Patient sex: M
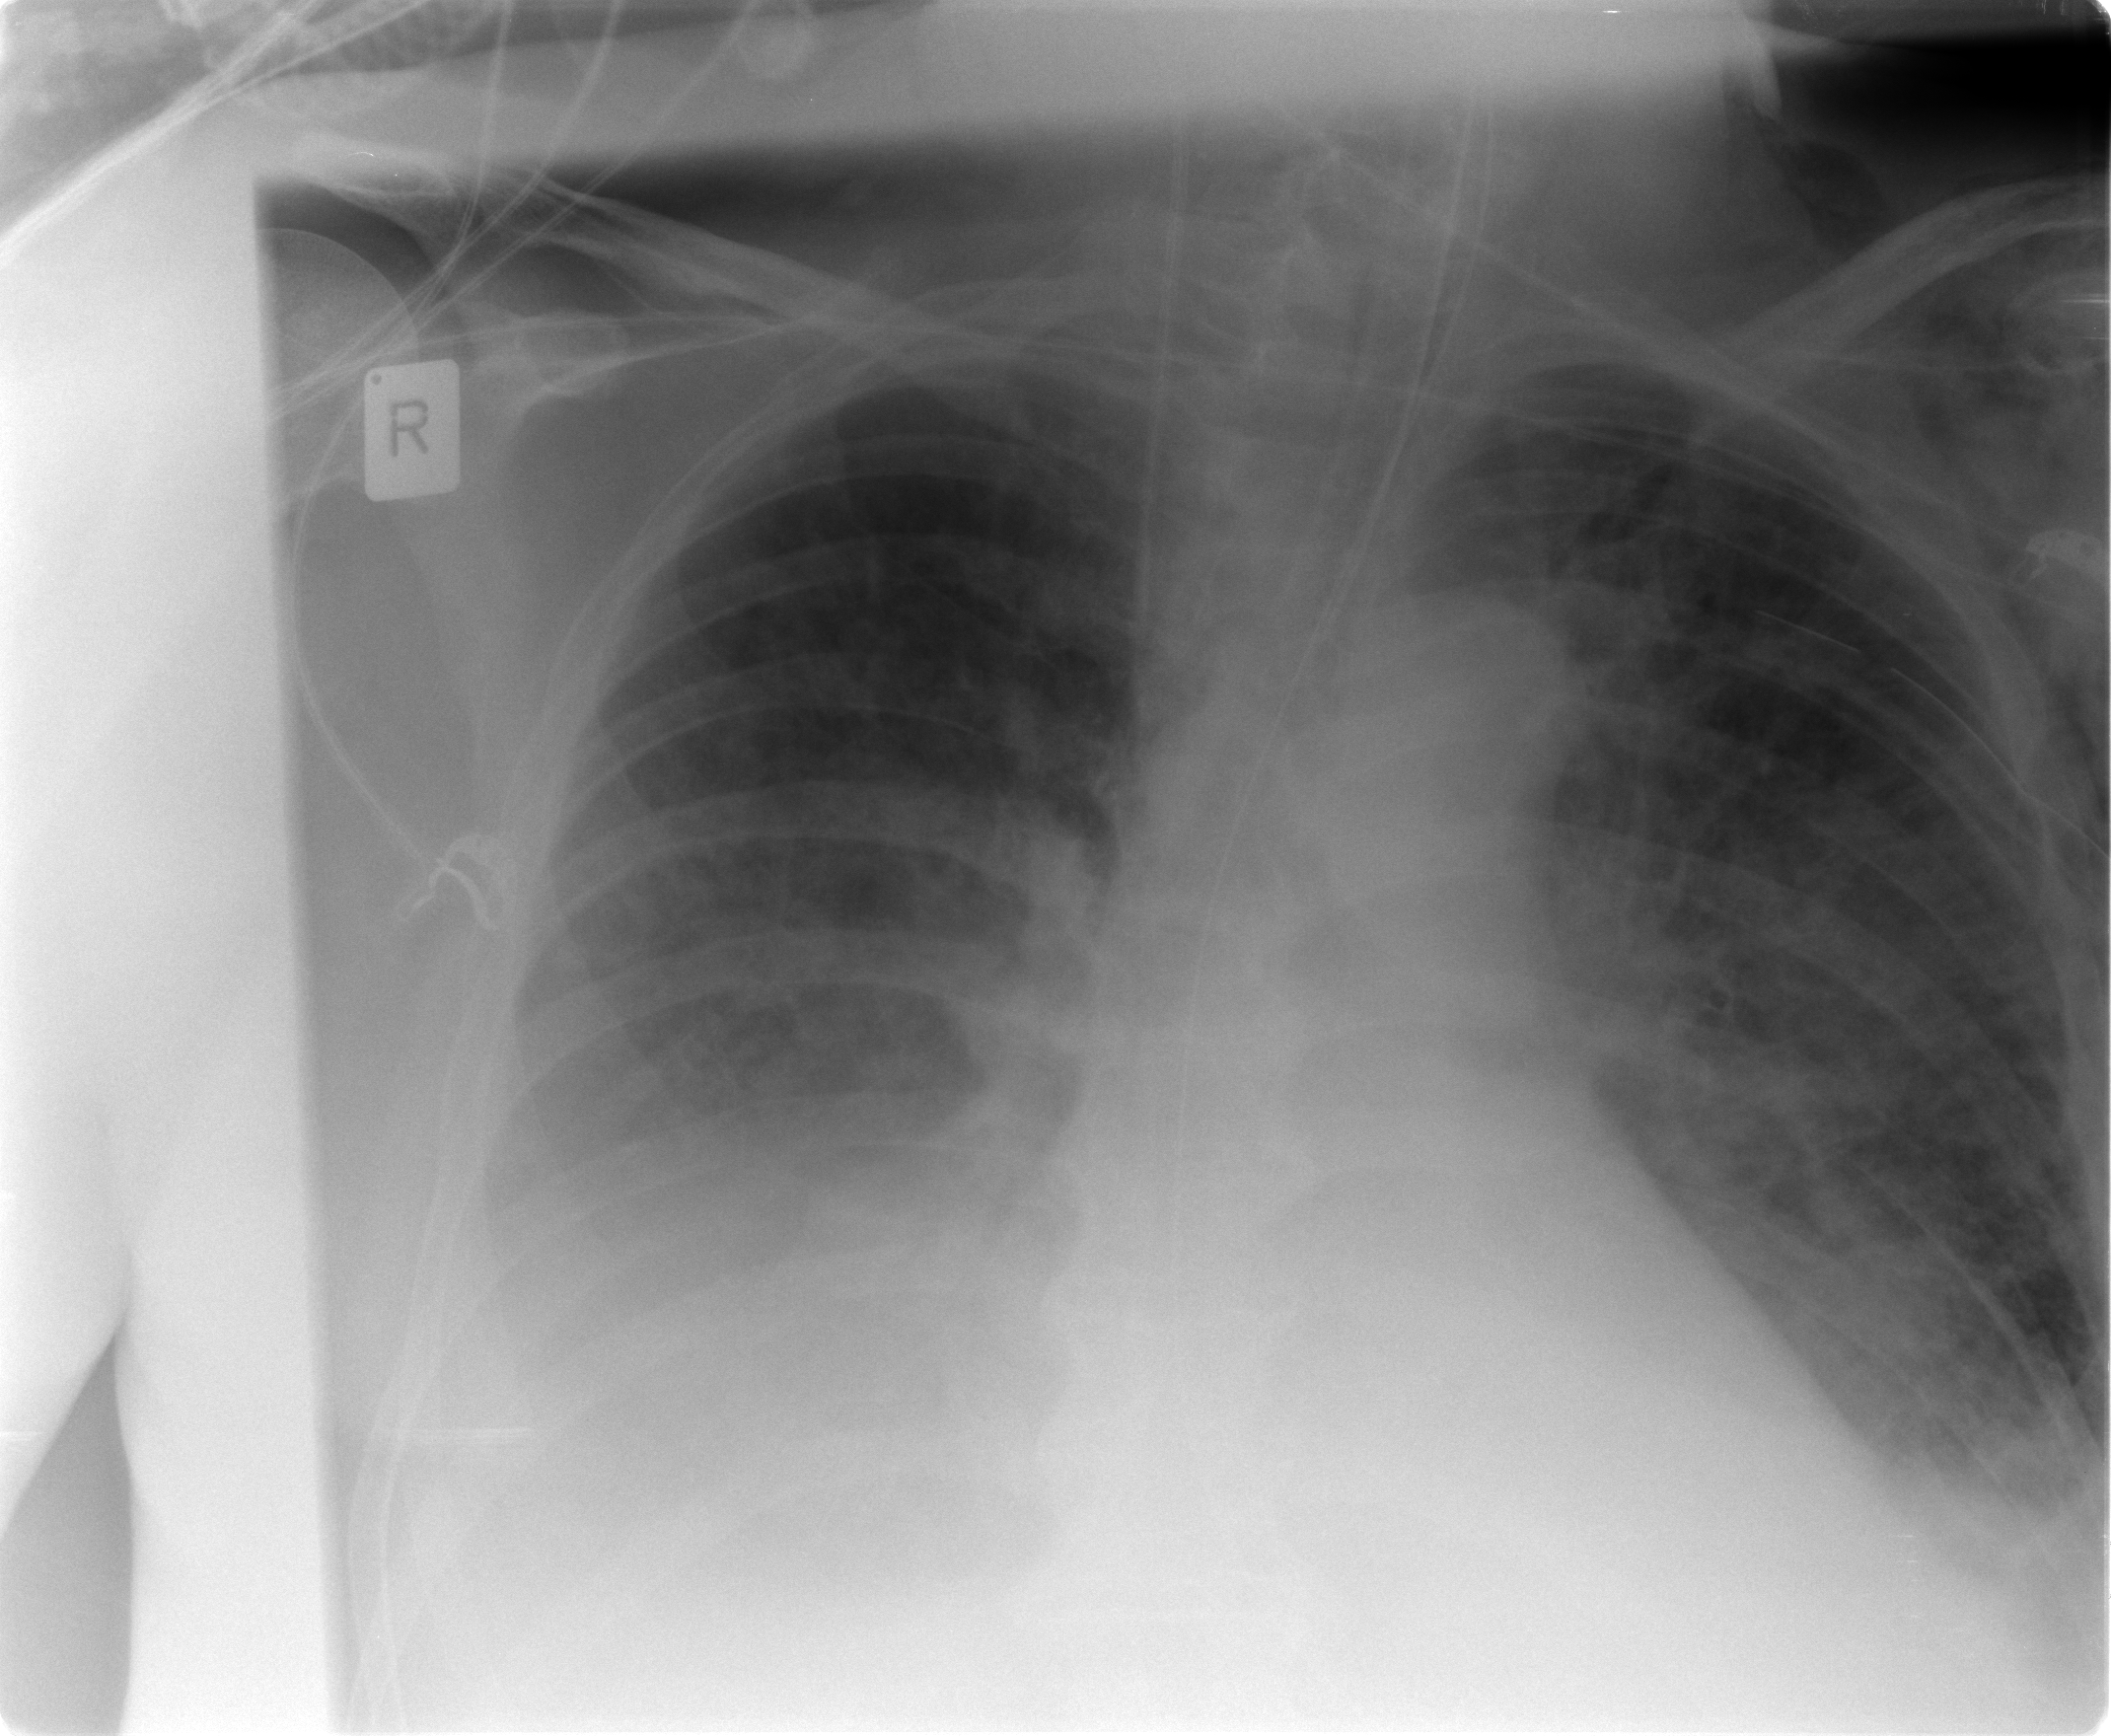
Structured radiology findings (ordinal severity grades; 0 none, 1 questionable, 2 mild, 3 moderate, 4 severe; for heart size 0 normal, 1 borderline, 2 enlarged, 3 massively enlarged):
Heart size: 0
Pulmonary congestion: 3
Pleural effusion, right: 3
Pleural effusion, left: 2
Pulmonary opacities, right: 0
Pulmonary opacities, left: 0
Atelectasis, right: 2
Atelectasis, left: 2